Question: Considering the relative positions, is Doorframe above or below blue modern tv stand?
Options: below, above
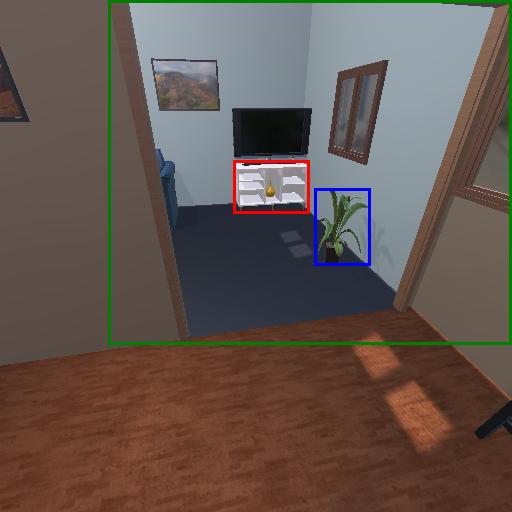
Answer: below